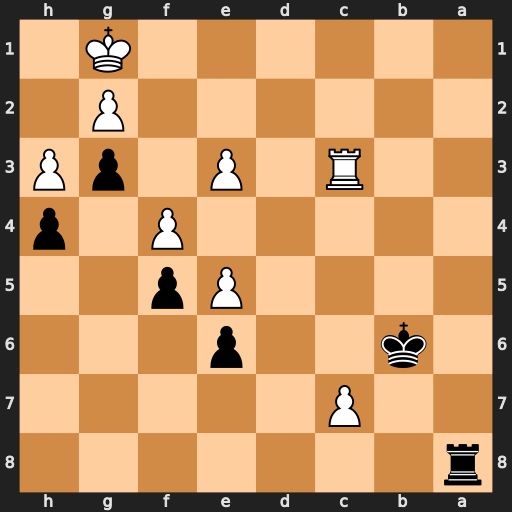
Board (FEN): r7/2P5/1k2p3/4Pp2/5P1p/2R1P1pP/6P1/6K1
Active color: b
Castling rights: -
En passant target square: -
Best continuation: Ra1+ Rc1 Rxc1#